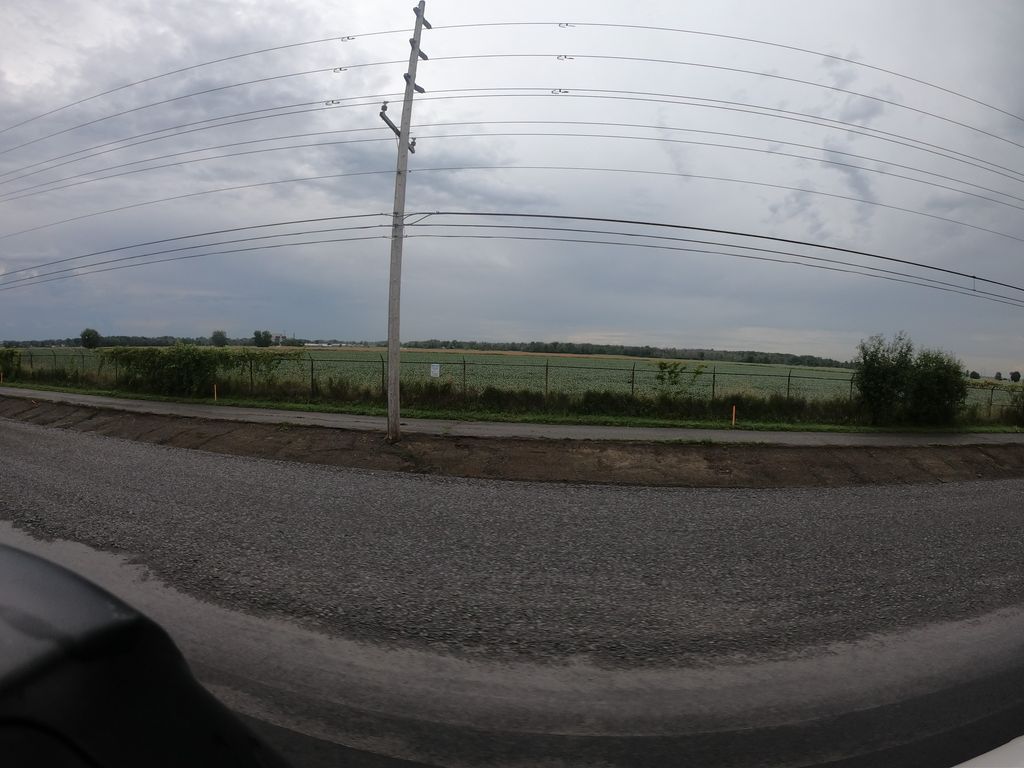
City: ottawa-gatineau